【题型】选择题　【知识点】平面几何　【难度】medium
（2025·上海宝山区一模）如图，在等腰梯形 \(ABCD\) 中，\(AD \parallel BC\)，\(\angle B = 60^\circ\)，\(AB = AD\)，设 \(\overrightarrow{AB} = \vec{a}\)，\(\overrightarrow{AD} = \vec{b}\)，用向量 \(\vec{a}\)、\(\vec{b}\) 表示 \(\overrightarrow{DC}\)，结果正确的是（ \quad ）

A. \(\overrightarrow{DC} = \vec{a} - \vec{b}\) \quad B. \(\overrightarrow{DC} = \vec{a} + \vec{b}\) \quad C. \(\overrightarrow{DC} = \vec{a} - \frac{1}{2}\vec{b}\) \quad D. \(\overrightarrow{DC} = \vec{a} + \frac{1}{2}\vec{b}\)
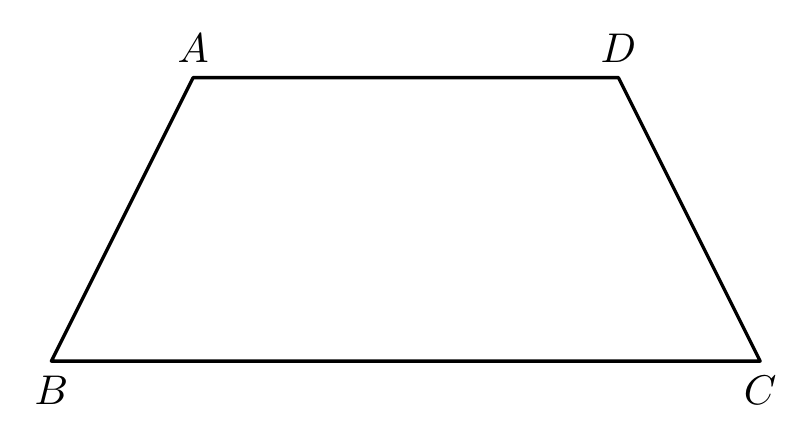
【解答】
\pagestyle{empty}
\noindent
【答案】B

【知识点】等边三角形的判定和性质、利用平行四边形的判定与性质求解、向量的线性运算

【分析】本题考查平面向量的线性运算、等边三角形的判定与性质、平行四边形的判定与性质，注意向量的方向是解答的关键.如图，过点 \(A\) 作 \(AH \parallel CD\) 交 \(BC\) 于点 \(H\)，证明 \(BH = AB = AD - CH\)，求出 \(\overrightarrow{BC}\)，再根据 \(\overrightarrow{DC} = \overrightarrow{DA} + \overrightarrow{AB} + \overrightarrow{BC}\) 求解.

【详解】解：如图，过点 \(A\) 作 \(AH \parallel CD\) 交 \(BC\) 于点 \(H\).

在等腰梯形 \(ABCD\) 中，\(AD \parallel BC\)，

\(\therefore \angle B = \angle C = 60^\circ\)，

\(\because AH \parallel CD\)，

\(\therefore \angle AHB = \angle C = 60^\circ\)，

\(\therefore \triangle ABH\) 是等边三角形，

\(\therefore AB = BH = AH\)，

\(\because AD \parallel CH\)，\(AH \parallel CD\)，

\(\therefore\) 四边形 \(ADCH\) 是平行四边形，

\(\therefore AD = CH = BH = AB\)，

\(\therefore BC = CH + BH = 2AD\)，

\(\therefore \overrightarrow{BC} = 2\vec{b}\)，

\(\therefore \overrightarrow{DC} = \overrightarrow{DA} + \overrightarrow{AB} + \overrightarrow{BC} = -\vec{b} + \vec{a} + 2\vec{b} = \vec{a} + \vec{b}\).

故选：B.
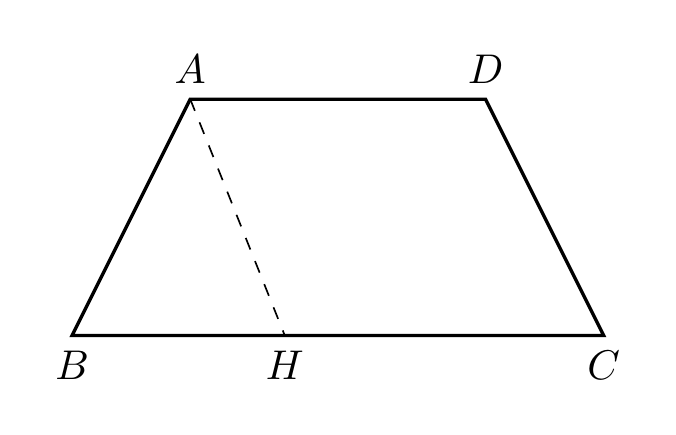